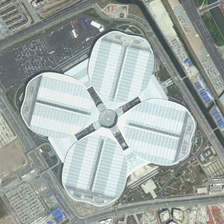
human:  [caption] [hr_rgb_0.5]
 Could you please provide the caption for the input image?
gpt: several parking lots are around a large white building like a flower .

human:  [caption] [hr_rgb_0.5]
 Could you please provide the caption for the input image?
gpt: several parking lots are around a large white building like a flower .

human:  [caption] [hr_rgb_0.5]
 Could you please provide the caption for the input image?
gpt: several parking lots are around a large white building like a flower .

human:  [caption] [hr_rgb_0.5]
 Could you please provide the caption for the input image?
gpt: several parking lots are around a large white building like a flower .

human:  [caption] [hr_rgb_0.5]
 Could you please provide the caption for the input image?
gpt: several parking lots are around a large white building like a flower .